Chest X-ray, PA view. Patient: 47 years old, sex F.
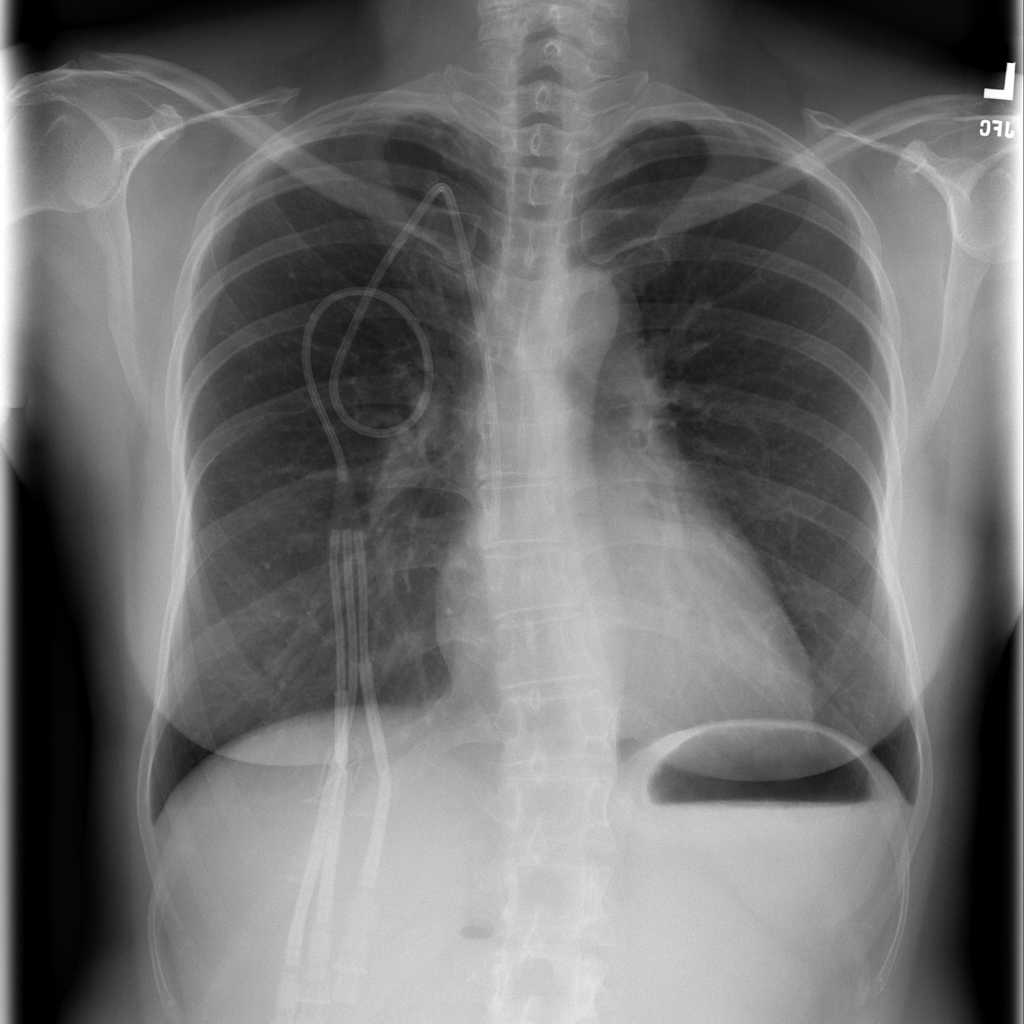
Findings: No Finding